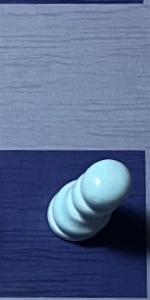
Label: Pawn_White